Brain MRI, modality: hrT2
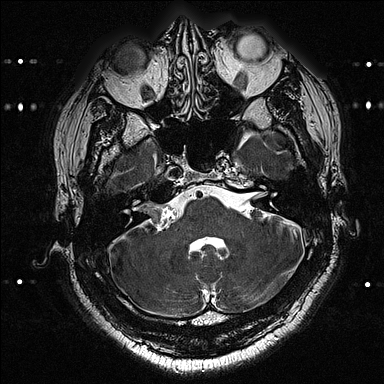